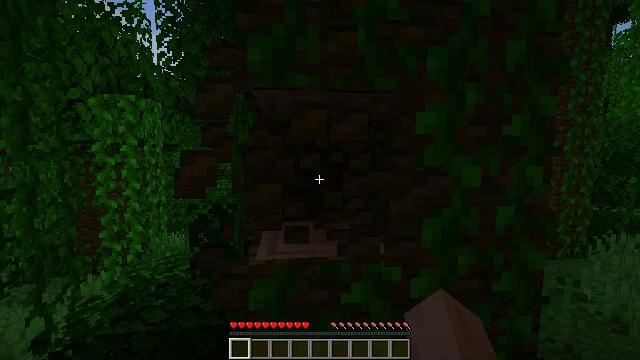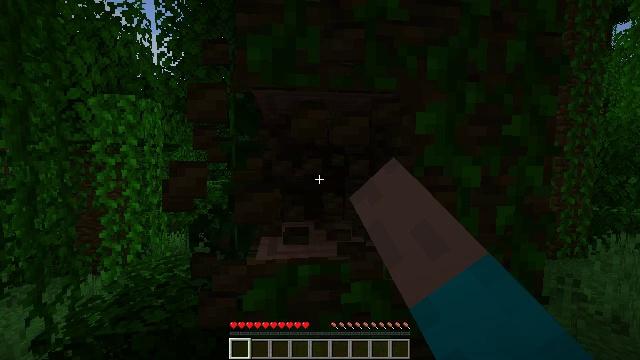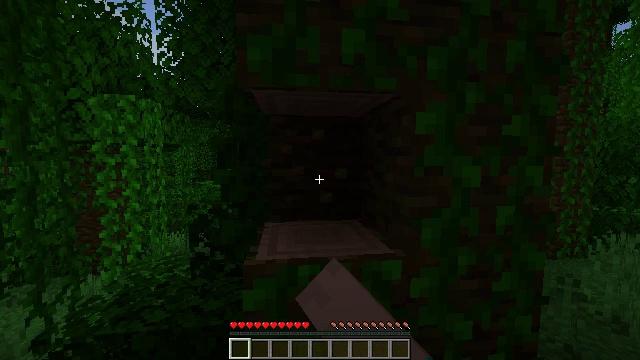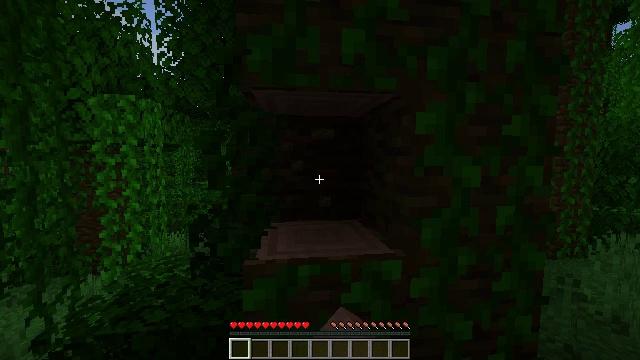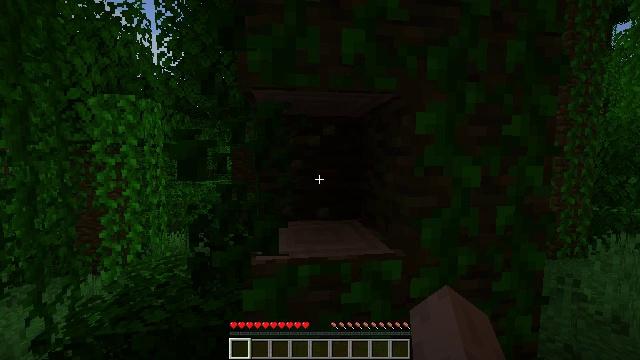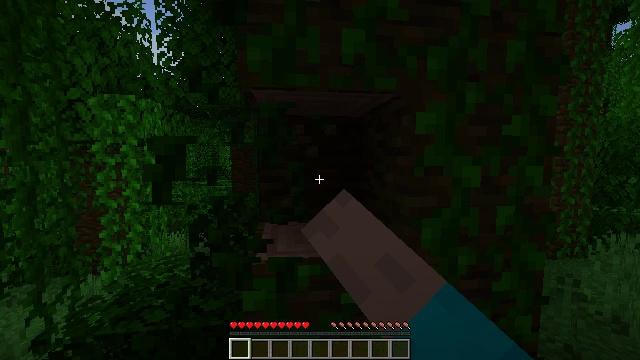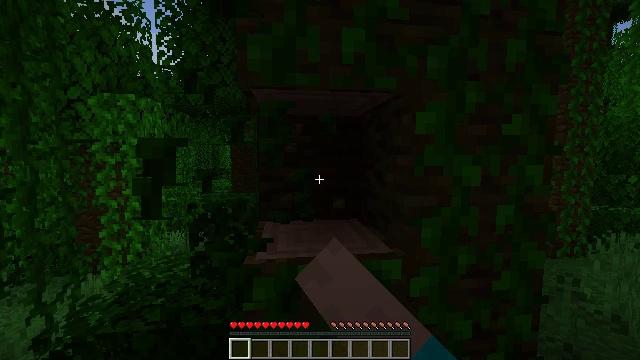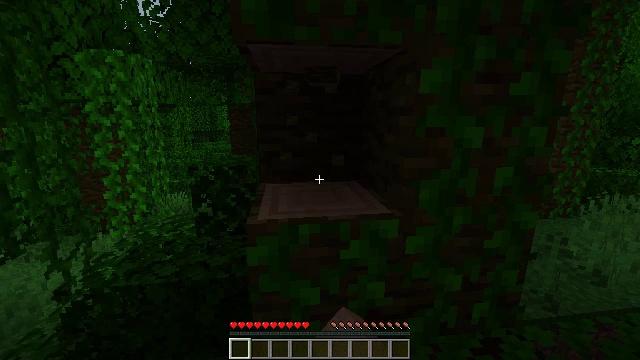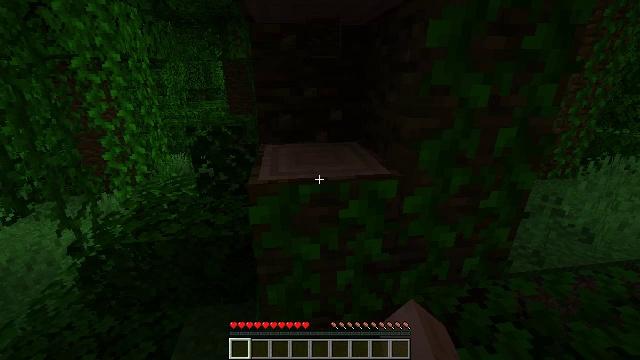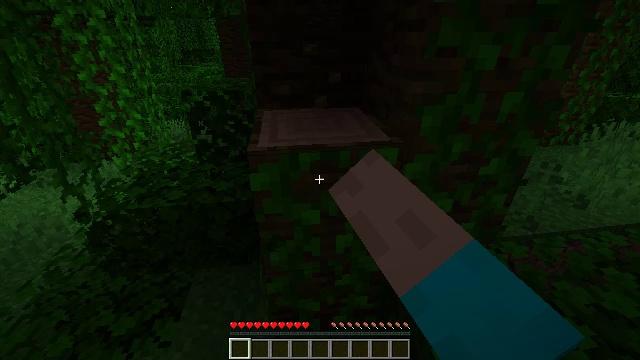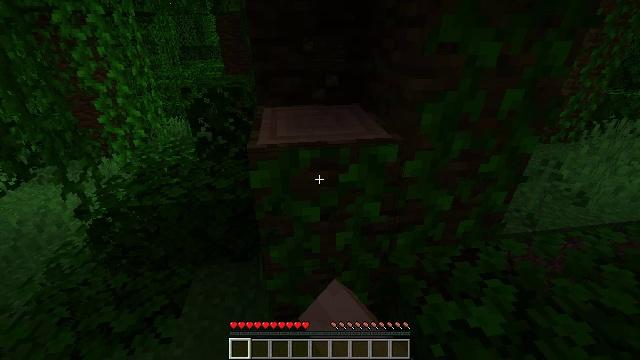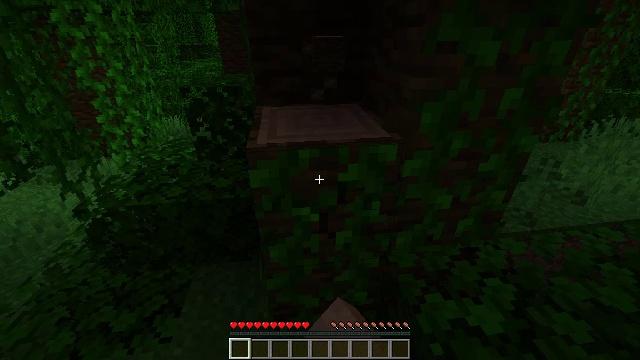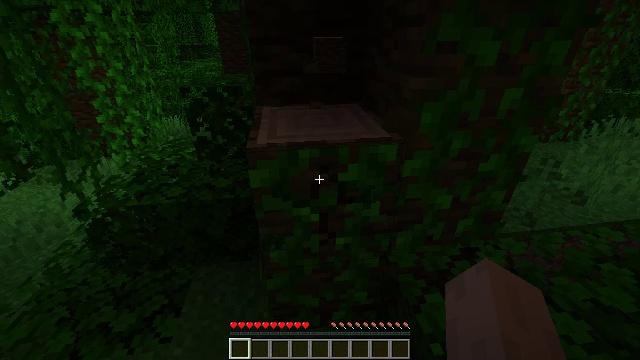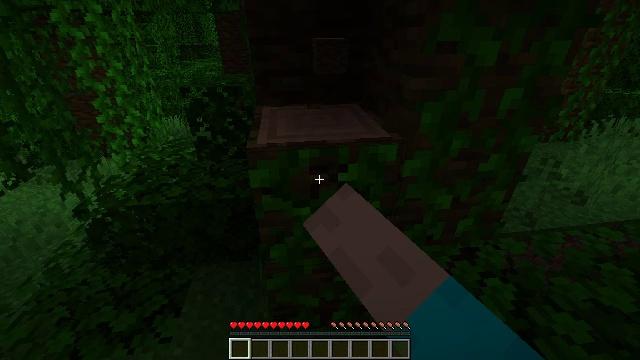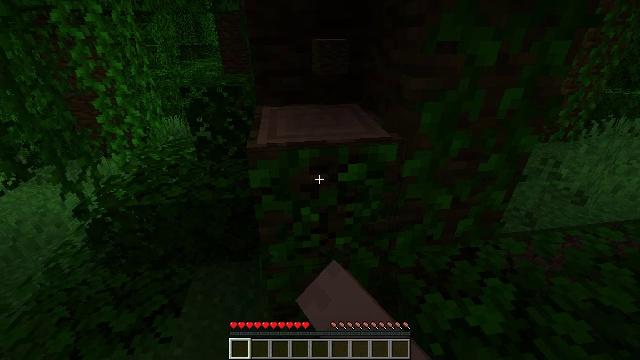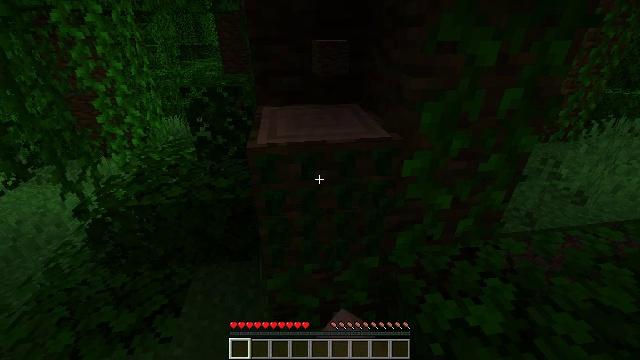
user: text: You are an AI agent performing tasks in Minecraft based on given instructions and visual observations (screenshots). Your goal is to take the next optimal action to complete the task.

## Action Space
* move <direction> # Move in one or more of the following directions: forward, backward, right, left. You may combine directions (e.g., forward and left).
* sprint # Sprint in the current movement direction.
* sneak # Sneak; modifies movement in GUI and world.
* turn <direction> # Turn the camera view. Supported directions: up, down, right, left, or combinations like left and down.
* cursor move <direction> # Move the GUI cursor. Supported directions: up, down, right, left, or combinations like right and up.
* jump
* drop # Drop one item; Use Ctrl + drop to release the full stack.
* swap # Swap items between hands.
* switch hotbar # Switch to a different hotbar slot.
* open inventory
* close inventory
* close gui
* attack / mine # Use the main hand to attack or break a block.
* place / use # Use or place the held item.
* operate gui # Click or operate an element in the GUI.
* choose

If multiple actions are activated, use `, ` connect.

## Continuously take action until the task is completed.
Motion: motion action
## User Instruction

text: Collect vines by mining them.
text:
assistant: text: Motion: attack / mine
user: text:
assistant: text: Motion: attack / mine
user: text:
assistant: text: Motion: attack / mine
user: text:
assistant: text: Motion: attack / mine
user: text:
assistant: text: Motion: attack / mine
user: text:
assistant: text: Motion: attack / mine
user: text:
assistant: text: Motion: turn down, attack / mine
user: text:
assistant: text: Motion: turn down, attack / mine
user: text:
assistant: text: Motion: turn down, attack / mine
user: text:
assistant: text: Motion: attack / mine
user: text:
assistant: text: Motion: attack / mine
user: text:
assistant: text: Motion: attack / mine
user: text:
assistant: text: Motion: attack / mine
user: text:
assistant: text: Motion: attack / mine
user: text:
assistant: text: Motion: attack / mine
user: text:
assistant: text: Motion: attack / mine
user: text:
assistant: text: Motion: attack / mine
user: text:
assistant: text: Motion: attack / mine
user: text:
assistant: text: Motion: attack / mine
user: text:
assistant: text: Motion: attack / mine